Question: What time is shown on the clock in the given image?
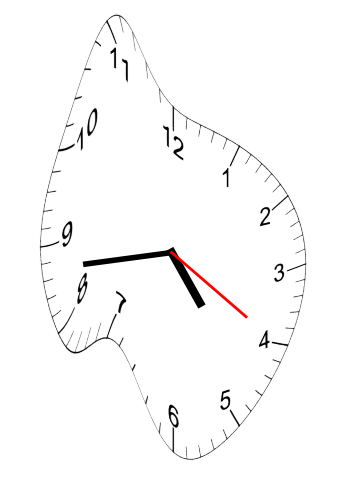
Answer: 04:43:20